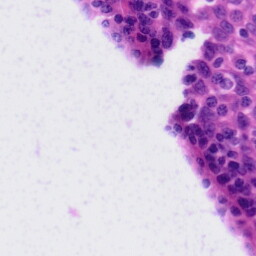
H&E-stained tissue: Tonsil